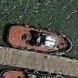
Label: civil